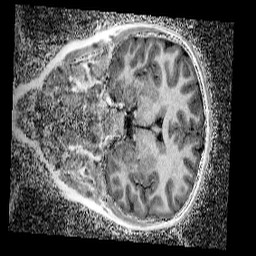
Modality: UNIT1_denoised
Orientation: coronal
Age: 9
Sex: female
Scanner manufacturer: siemens
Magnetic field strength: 3 T
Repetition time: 4 s
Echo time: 0.00299 s